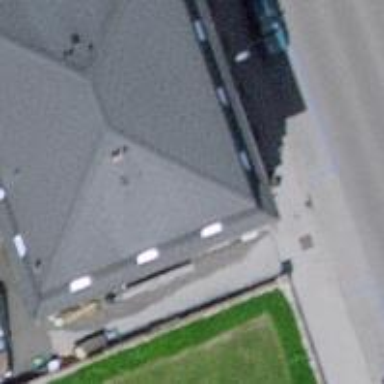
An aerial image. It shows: Restaurant.